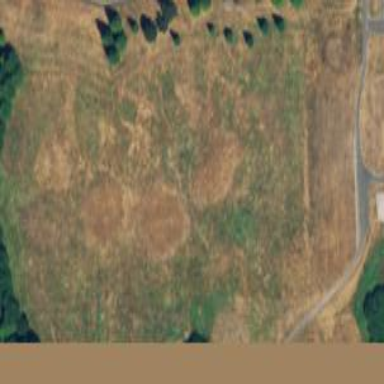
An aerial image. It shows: Driving range for golf on grass.